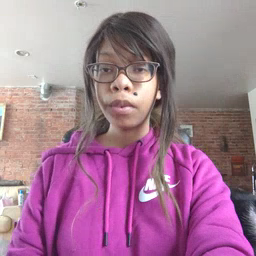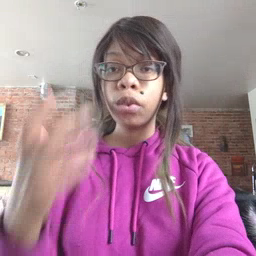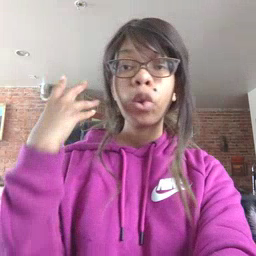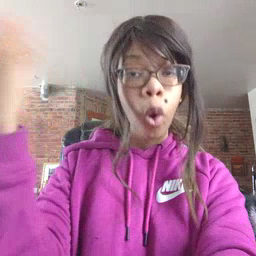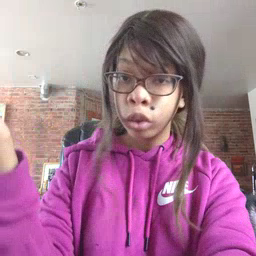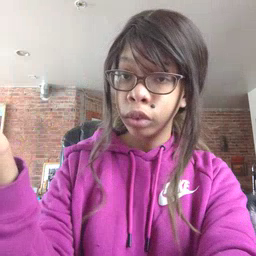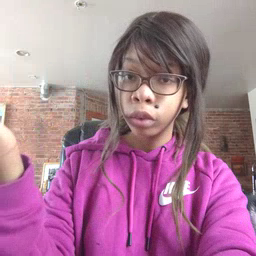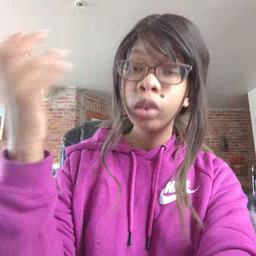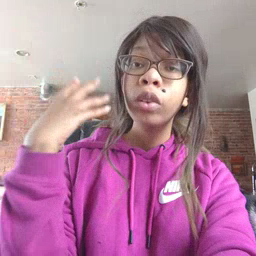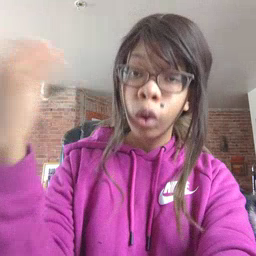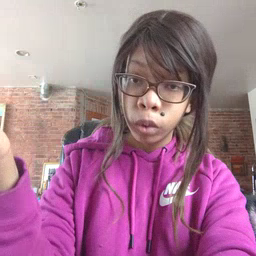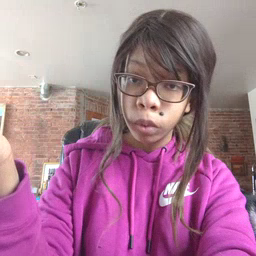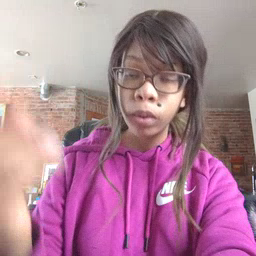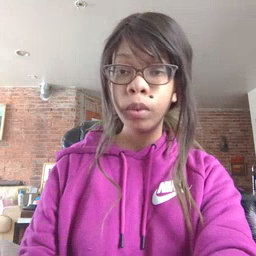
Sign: go